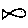
Label: fish